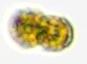
Label: Margalefidinium